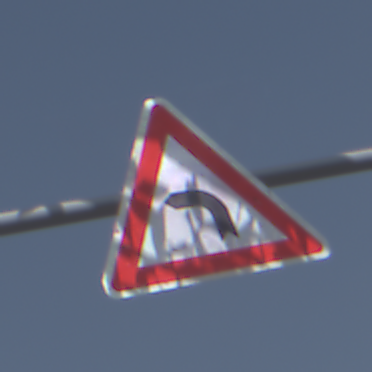
Verkehrszeichen: KurveLinks
Umgebung: Outdoor, Nature
Tageszeit: MorningAfternoon
Wetter: PartlyCloudy
Licht: Natural
Jahreszeit: NotSpecified
Kontrast: HighContrast